Question: So I have the following struct and view extension to be able to add to any view, any ideas how to fix the corner of the view in the image below?
'''
extension View {
func border(width: CGFloat, edges: [Edge], color: Color) -> some View {
overlay(EdgeBorder(width: width, edges: edges).foregroundColor(color))
}
}
struct EdgeBorder: Shape {
var width: CGFloat
var edges: [Edge]
func path(in rect: CGRect) -> Path {
var path = Path()
for edge in edges {
var x: CGFloat {
switch edge {
case .top, .bottom, .leading: return rect.minX
case .trailing: return rect.maxX - width
}
}
var y: CGFloat {
switch edge {
case .top, .leading, .trailing: return rect.minY
case .bottom: return rect.maxY - width
}
}
var w: CGFloat {
switch edge {
case .top, .bottom: return rect.width
case .leading, .trailing: return self.width
}
}
var h: CGFloat {
switch edge {
case .top, .bottom: return self.width
case .leading, .trailing: return rect.height
}
}
path.addPath(Path(CGRect(x: x, y: y, width: w, height: h)))
}
return path
}
}
'''
I tried attaching it to a VStack as follows:
'''
VStack {
// content
}
.clipShape(RoundedRectangle(cornerRadius: 20))
.border(width: 1, edges: [.leading, .bottom, .trailing], color: Color.black)
'''
The only problem is that it ends up looking like this:

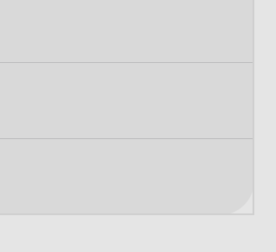
Answer: The problem is from your 'EdgeBorder' shape. It ONLY support borders without corners, it just adds one line for each edge to the final Path.
To resolve please try
1. Add one more param cornerRadius when init the shape
2. Rework the algorithm to create Path c - c
| |
c - c
Enable a corner only when 2 side exist.
'''
var width: CGFloat
var edges: [Edge]
var cornerRadius: CGFloat
func path(in rect: CGRect) -> Path {
//1. build new rect
//2. build corners
let path = UIBezierPath(roundedRect: newRect, byRoundingCorners: corners, cornerRadii: CGSize(width: cornerRadius, height: cornerRadius))
return Path(path.cgPath)
}
'''